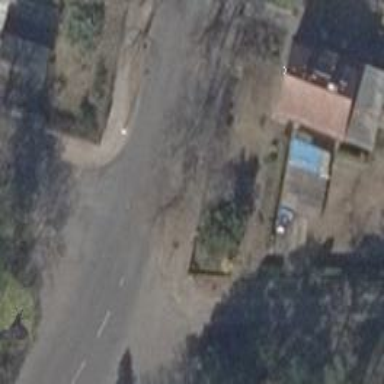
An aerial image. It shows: Dirt footway.